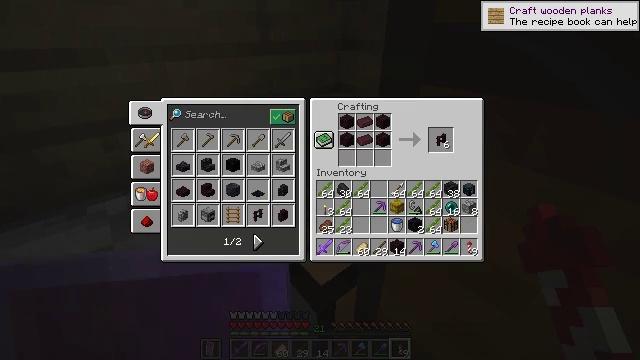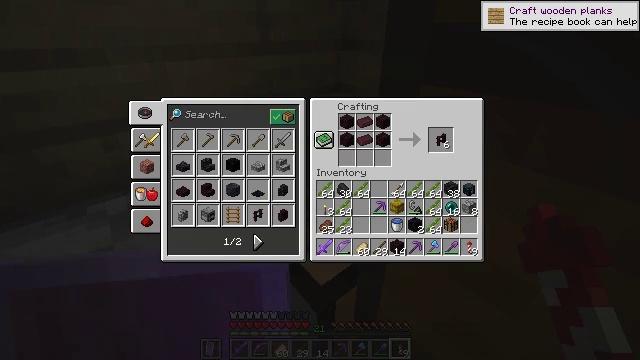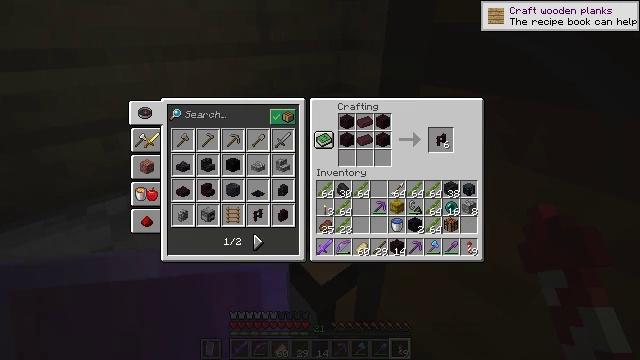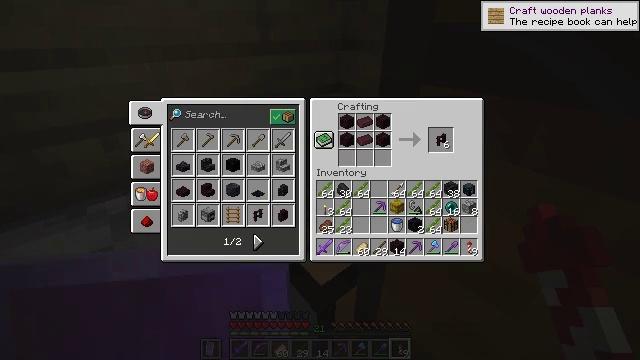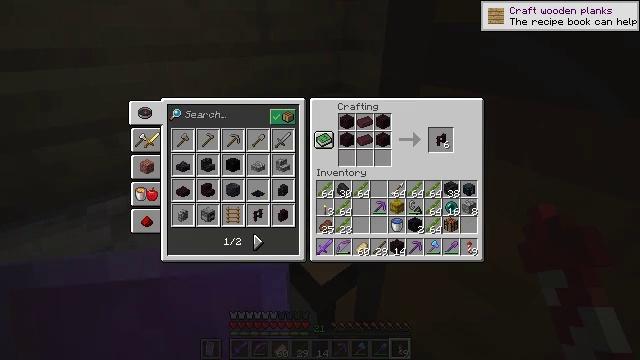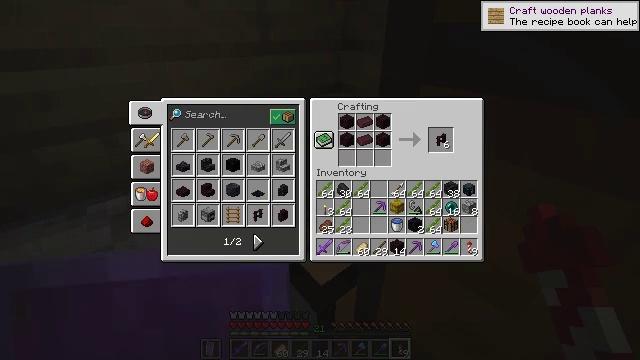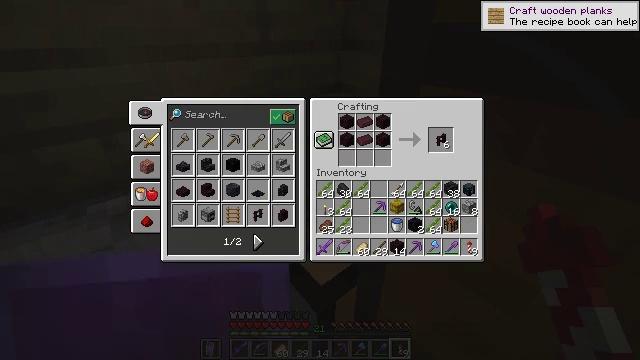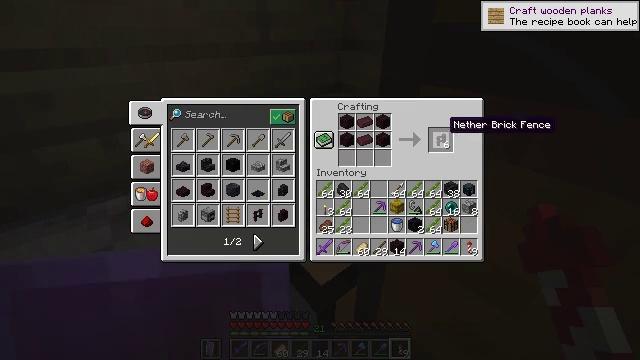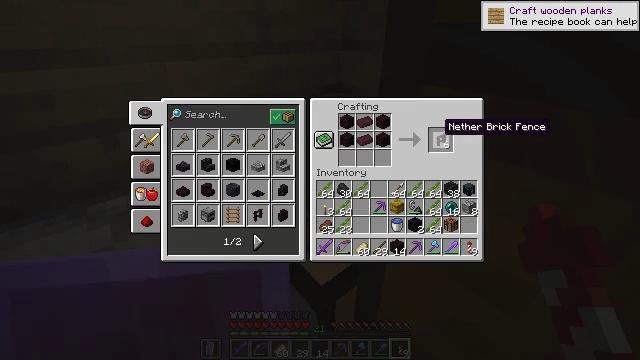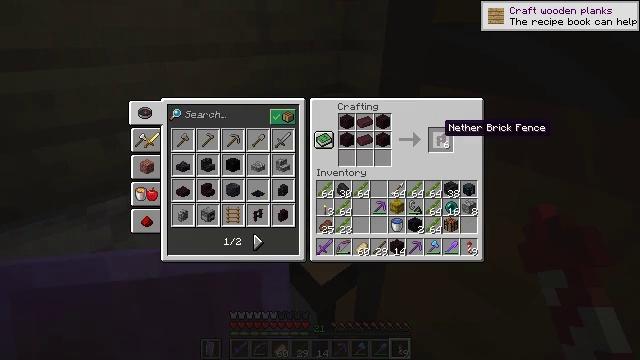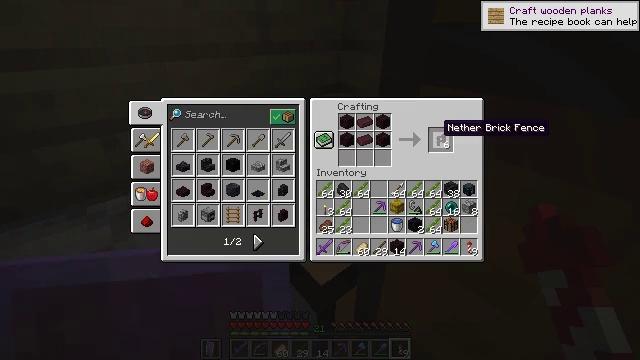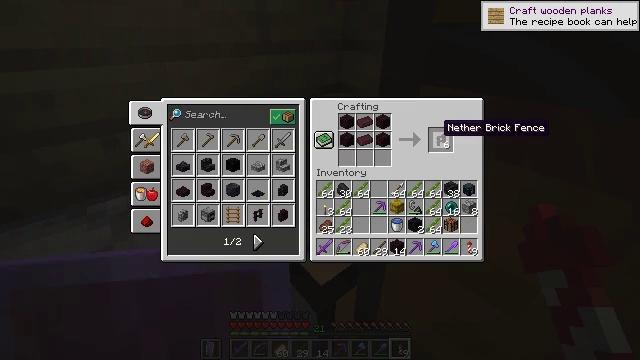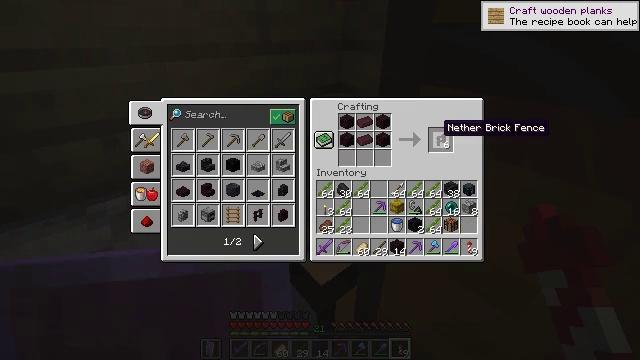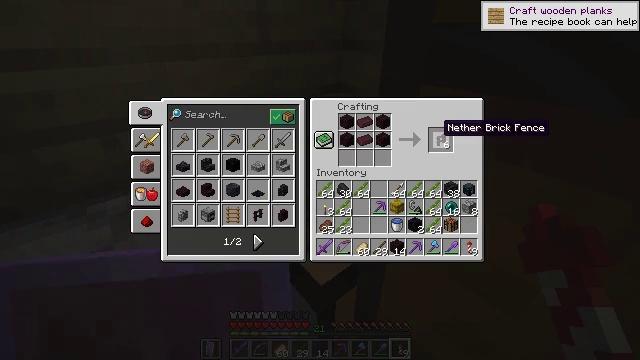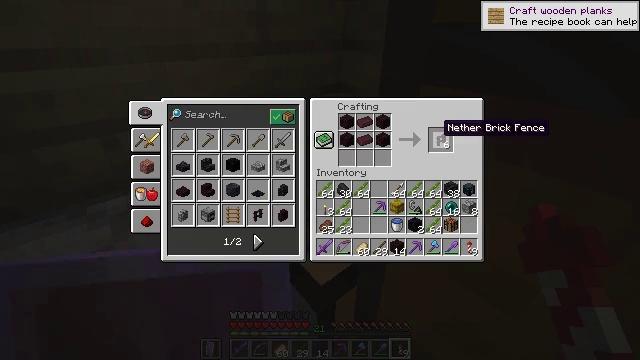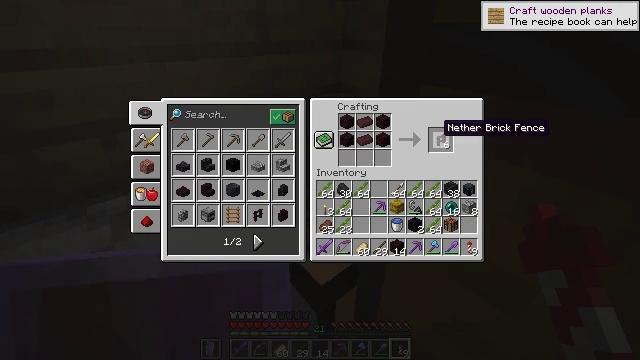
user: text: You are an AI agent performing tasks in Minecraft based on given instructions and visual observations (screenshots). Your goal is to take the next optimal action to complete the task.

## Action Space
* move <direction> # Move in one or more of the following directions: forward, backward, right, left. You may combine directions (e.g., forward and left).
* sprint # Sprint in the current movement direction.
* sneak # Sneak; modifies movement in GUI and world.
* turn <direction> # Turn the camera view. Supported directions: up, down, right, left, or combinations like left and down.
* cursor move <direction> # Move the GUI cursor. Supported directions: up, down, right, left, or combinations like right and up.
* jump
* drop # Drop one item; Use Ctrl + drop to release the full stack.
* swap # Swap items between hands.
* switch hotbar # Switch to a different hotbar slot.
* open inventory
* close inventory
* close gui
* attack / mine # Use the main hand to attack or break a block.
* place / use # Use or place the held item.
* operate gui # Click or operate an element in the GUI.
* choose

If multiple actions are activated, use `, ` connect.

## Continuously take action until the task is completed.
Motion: motion action
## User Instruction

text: craft item nether brick fence
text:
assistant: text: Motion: no_op
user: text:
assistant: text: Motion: no_op
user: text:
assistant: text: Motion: no_op
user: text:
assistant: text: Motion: turn left
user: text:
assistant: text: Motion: no_op
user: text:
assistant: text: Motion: no_op
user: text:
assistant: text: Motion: turn left
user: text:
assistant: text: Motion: no_op
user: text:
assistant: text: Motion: no_op
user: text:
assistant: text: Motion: no_op
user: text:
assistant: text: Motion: no_op
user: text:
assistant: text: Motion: no_op
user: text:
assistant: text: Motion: no_op
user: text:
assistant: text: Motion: no_op
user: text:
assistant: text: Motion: no_op
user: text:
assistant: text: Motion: no_op
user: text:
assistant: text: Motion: no_op
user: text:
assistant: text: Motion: no_op
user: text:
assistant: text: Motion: attack / mine
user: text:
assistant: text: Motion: attack / mine
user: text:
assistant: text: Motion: attack / mine
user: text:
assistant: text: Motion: no_op
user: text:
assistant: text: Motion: no_op
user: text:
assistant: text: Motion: no_op